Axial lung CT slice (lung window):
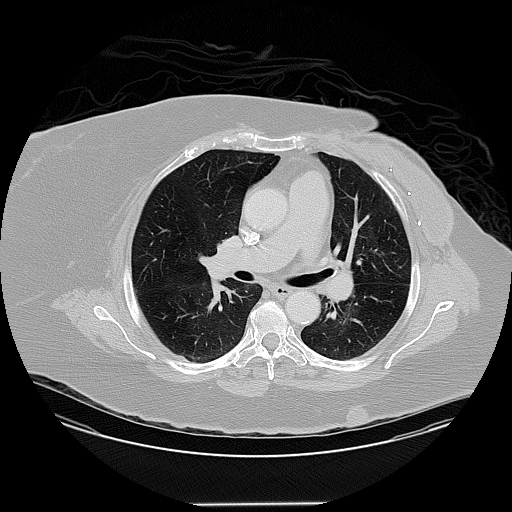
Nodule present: no